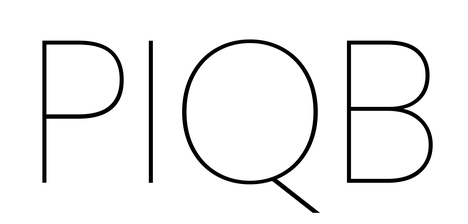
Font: Poppins-Thin